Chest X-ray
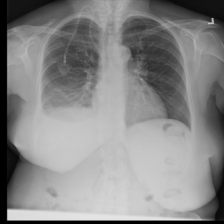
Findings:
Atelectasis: negative
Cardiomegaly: negative
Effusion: positive
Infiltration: positive
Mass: negative
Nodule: negative
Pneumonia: negative
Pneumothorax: negative
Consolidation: negative
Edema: negative
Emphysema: negative
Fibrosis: negative
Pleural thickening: negative
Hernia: negative